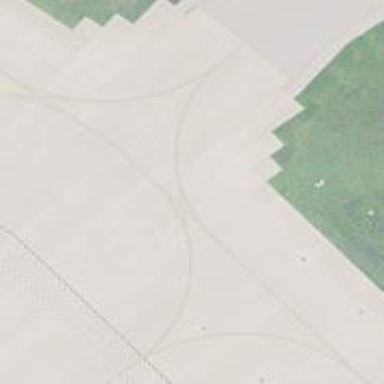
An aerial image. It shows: Image of taxiway at airport.